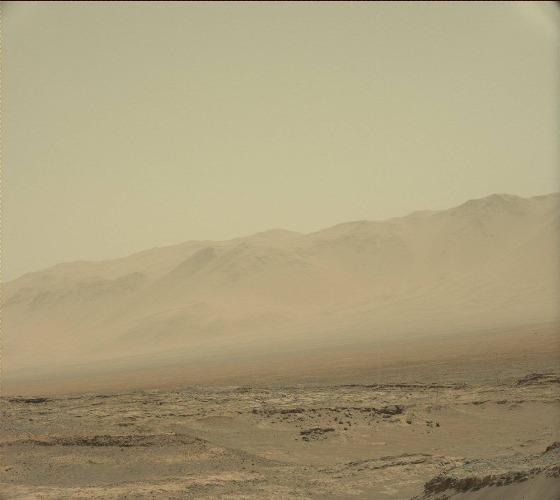
Terrain classes present: Background, Gravel / Sand / Soil